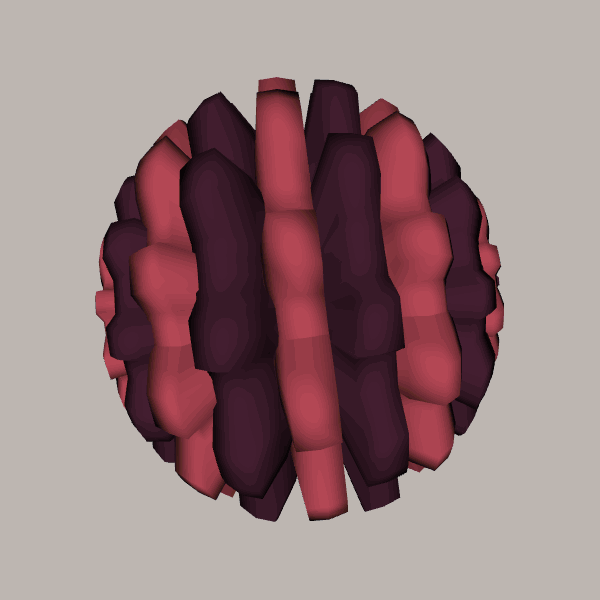
Background: light